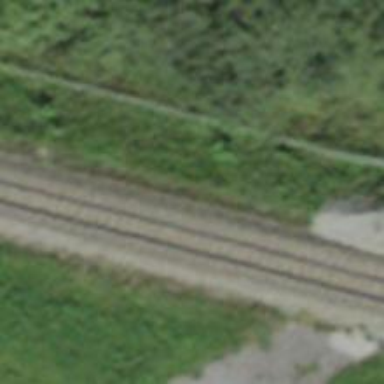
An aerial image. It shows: Narrow-gauge railway track with 1 electrified contact line.